Question: I'm working on a project that has a detailed view of a company's information. On the lower half of the view I have some buttons that don't move, but above them I have more content, that I can not fit into the screen for a 4s. So I'm thinking I should create a new view and insert that view or views into a TableView, or a ScrollView.
What I'm not sure about is if I should create sectional views for each part of the page, e.g. hero image that the header of the page, company titles and description, other photos, etc, then take each view and add them to a Tableview, or should I create one big view with all them elements and insert it into a ScrollView. Which is the standard/best choice for displaying content in a app thats beyond the height of the area?
I provided an example of my detailed view. I want everything above the Message/Call buttons to scroll up/down so I can fit more content.

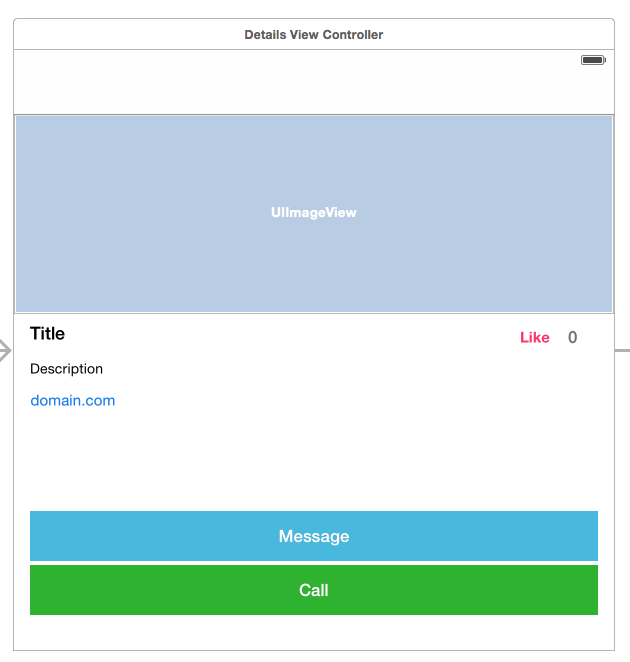
Answer: You can do this really easily with a static UITableView.
Take a look at my blog. It explains in detail how to do this.
You don't even need a datasource or anything.
<URL>